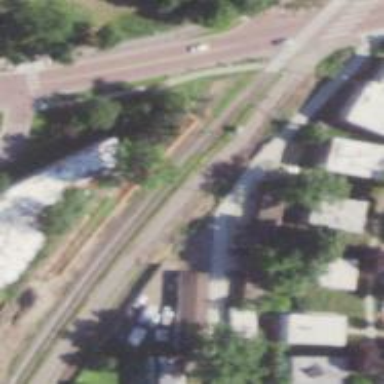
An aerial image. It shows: Railway crossing.